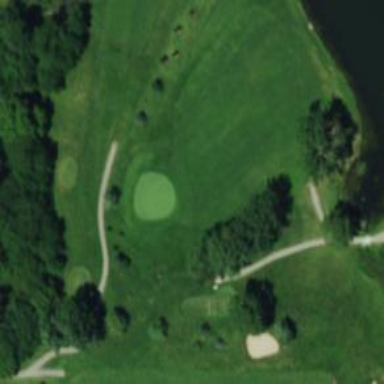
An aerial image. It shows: Scenic golf fairway.